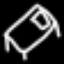
Label: bed